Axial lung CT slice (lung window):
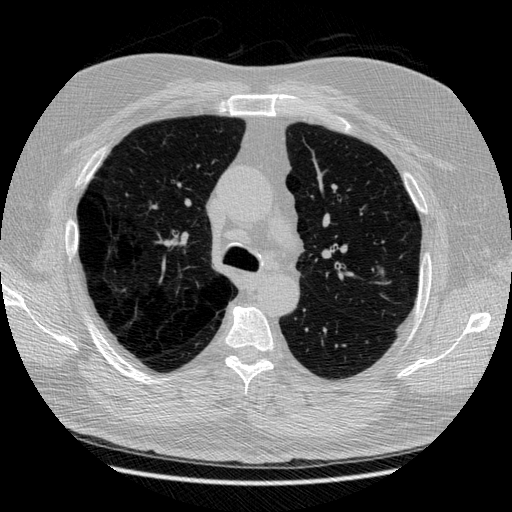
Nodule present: yes
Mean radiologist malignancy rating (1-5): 3.5